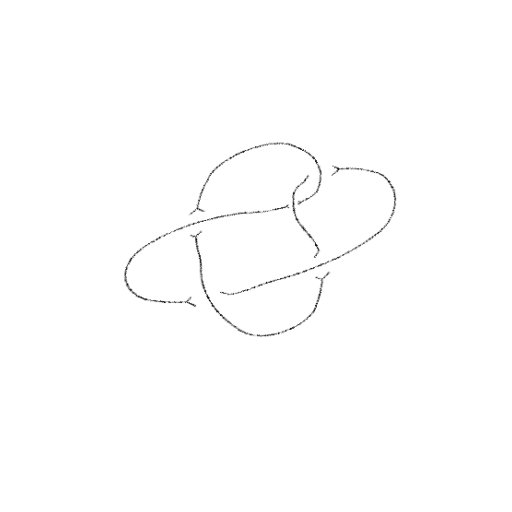
Crossing number: 5